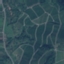
Label: PermanentCrop